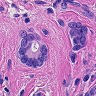
Metastatic tissue present: yes